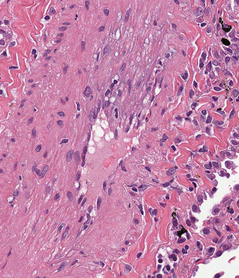
Tumor epithelial tissue: yes
Tumor-associated stroma tissue: yes
Normal tissue: no